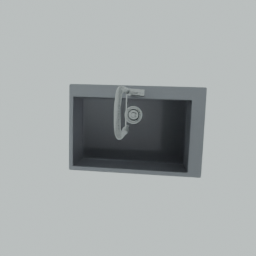
Label: appliances